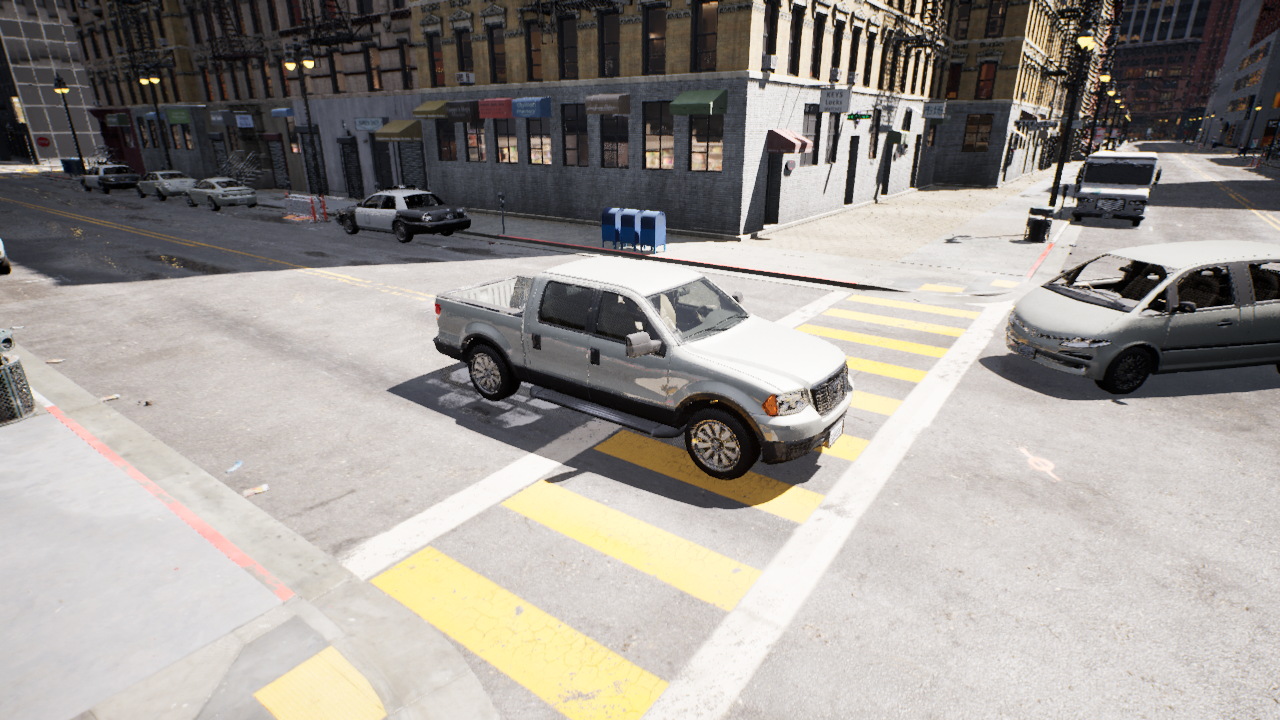
Venue: residential
Lighting: clear day
Vehicle rig: pickup